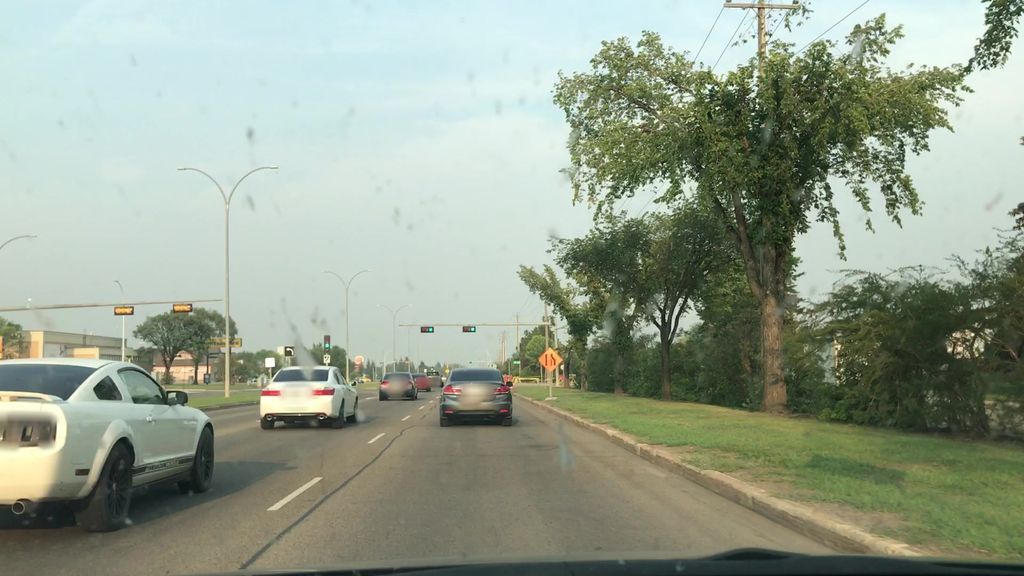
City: edmonton